RGB frame:
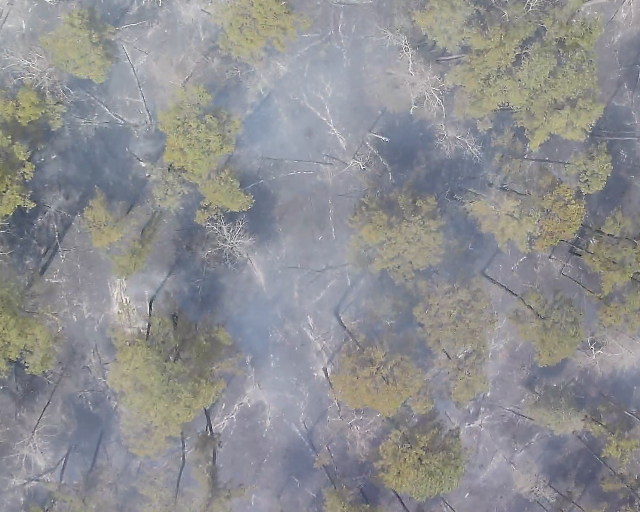
Thermal frame:
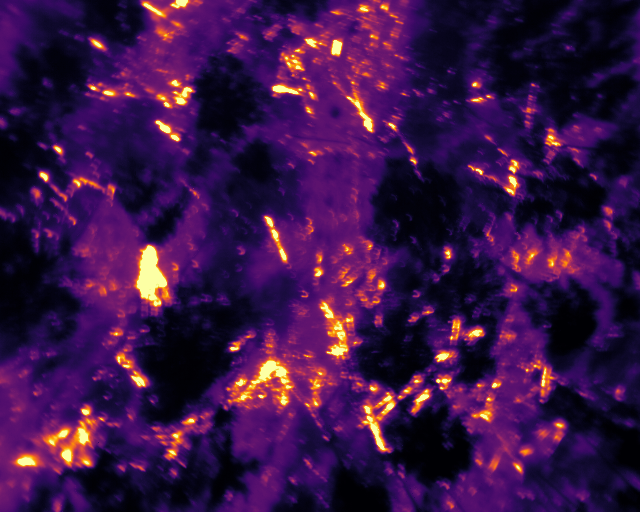
Captured: 2026-02-26 03:41:32
Pixels at or above 80 °C: 11862 (fraction of frame: 0.0362)